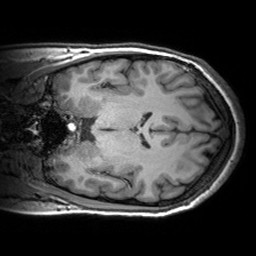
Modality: T1w
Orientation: coronal
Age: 20
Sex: female
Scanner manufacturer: siemens
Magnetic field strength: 3 T
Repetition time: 2.53 s
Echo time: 0.00299 s